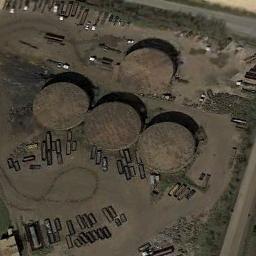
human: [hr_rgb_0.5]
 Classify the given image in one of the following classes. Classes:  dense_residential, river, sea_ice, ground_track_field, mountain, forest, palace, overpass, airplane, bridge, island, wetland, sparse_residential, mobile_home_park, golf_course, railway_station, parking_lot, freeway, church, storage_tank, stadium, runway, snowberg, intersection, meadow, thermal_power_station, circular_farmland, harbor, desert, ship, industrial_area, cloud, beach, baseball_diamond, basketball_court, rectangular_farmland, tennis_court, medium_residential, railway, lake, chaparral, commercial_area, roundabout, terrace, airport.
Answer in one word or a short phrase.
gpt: storage_tank